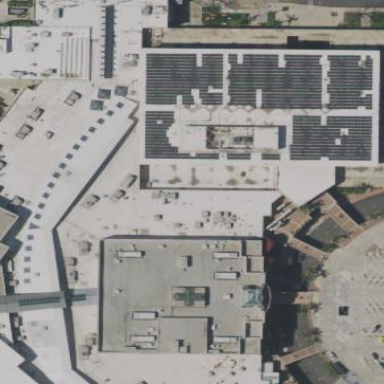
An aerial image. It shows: Mall building.